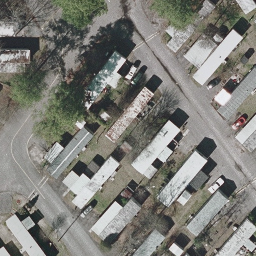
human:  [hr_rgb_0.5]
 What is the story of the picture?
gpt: mobile home park